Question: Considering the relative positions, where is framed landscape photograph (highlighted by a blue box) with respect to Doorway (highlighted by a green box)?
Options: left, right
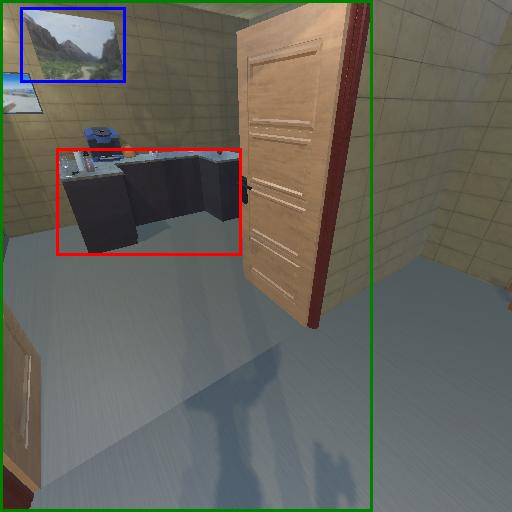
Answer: left